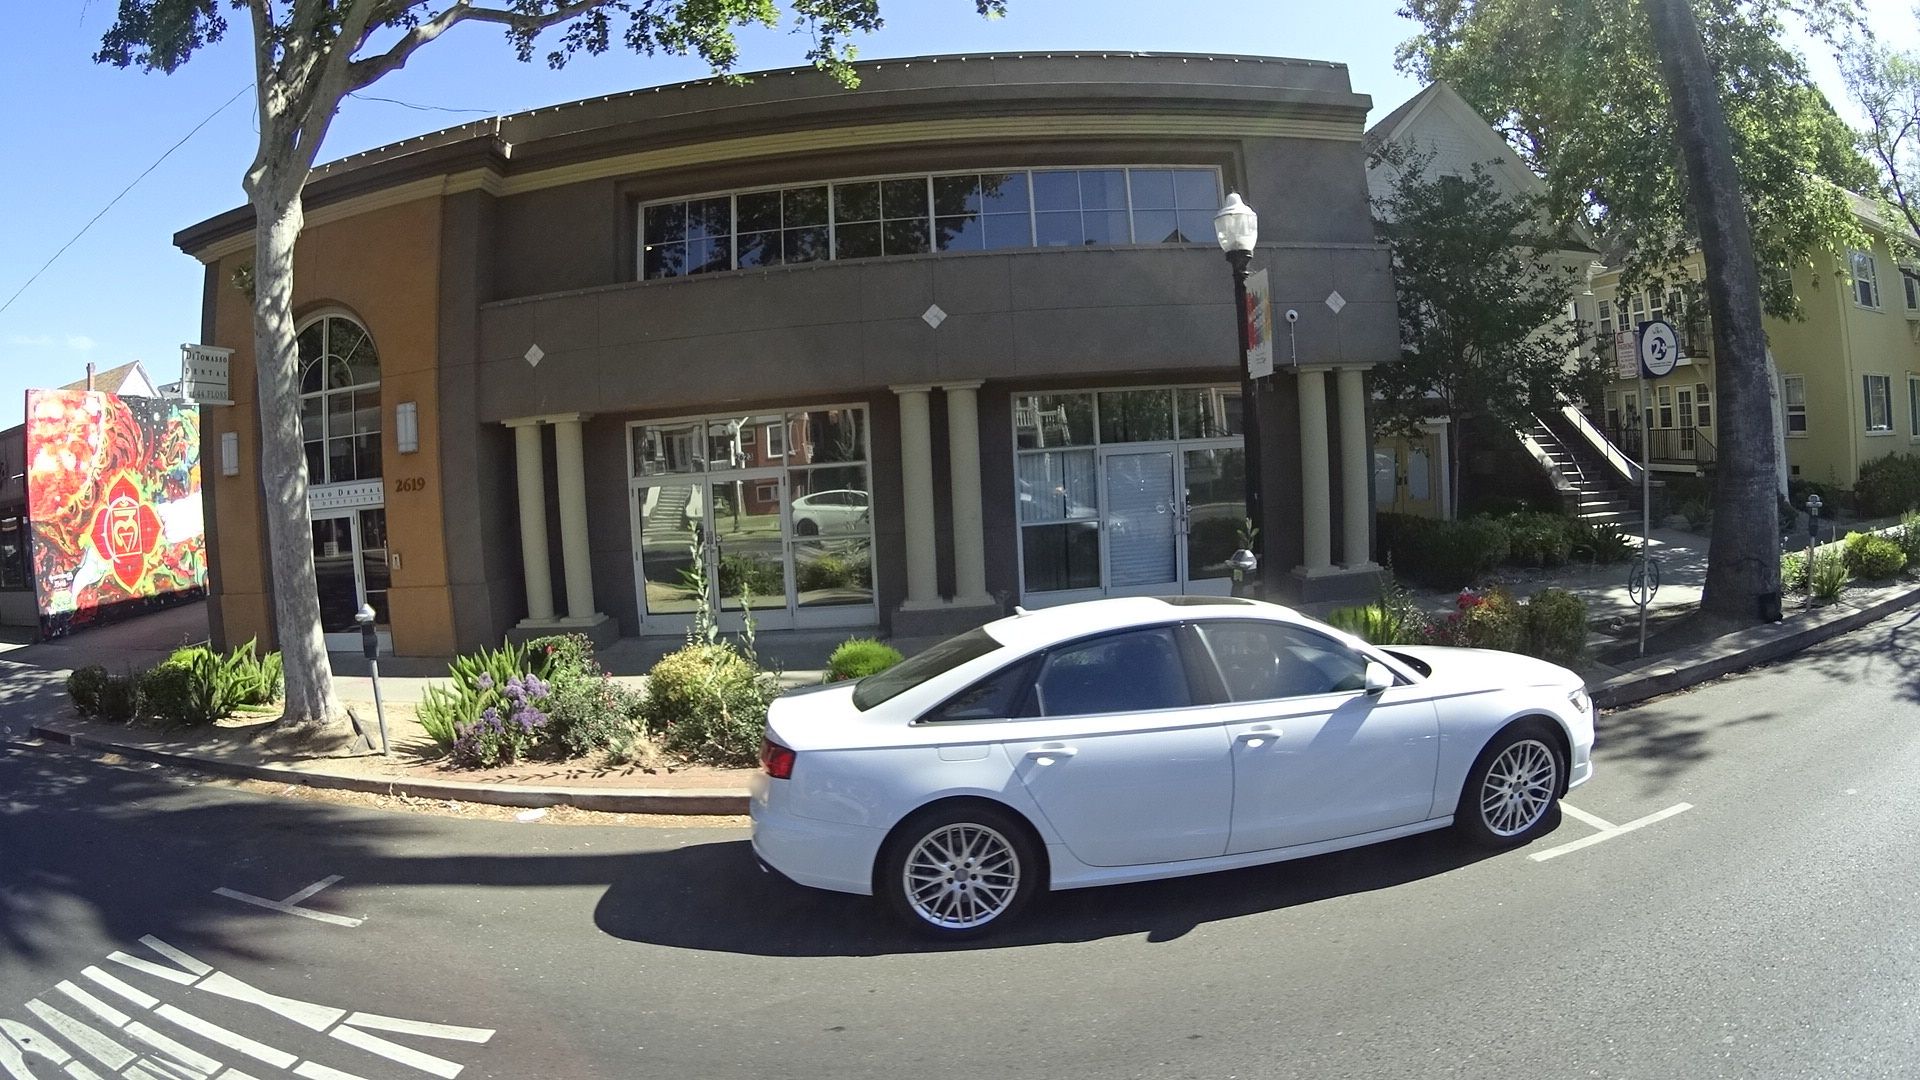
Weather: clear
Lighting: day
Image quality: good
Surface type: walking surface
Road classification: secondary
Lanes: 2
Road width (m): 7'
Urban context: urban centre
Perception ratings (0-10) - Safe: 4.93, Lively: 8.4, Beautiful: 8.61, Boring: 2.86, Depressing: 3.07, Wealthy: 8.29